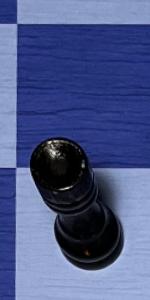
Label: Rook_Black